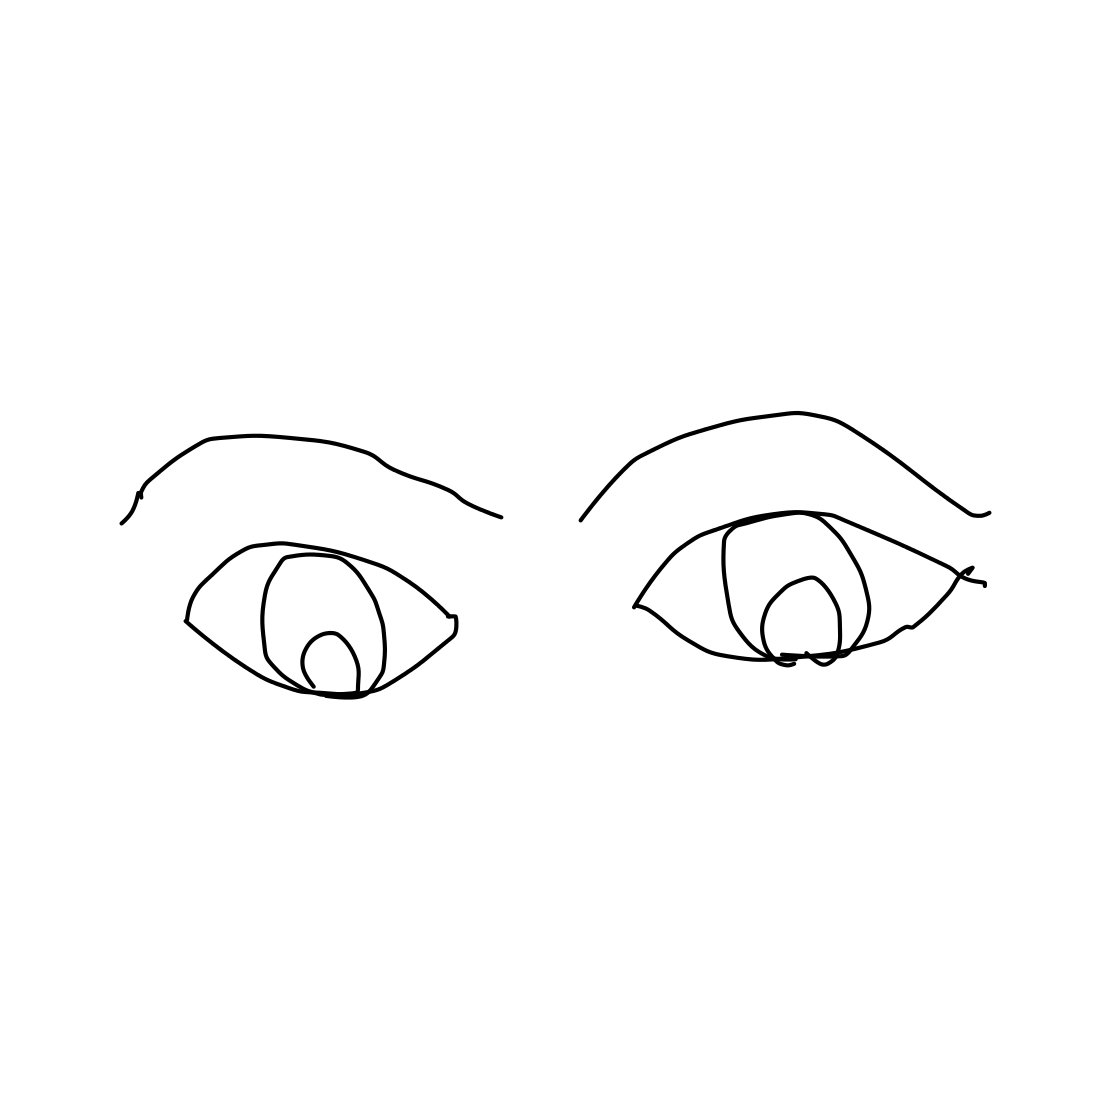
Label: eye